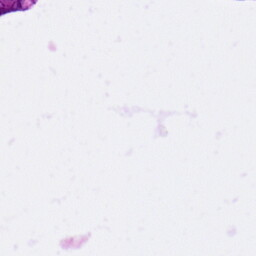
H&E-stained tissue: Pancreatic